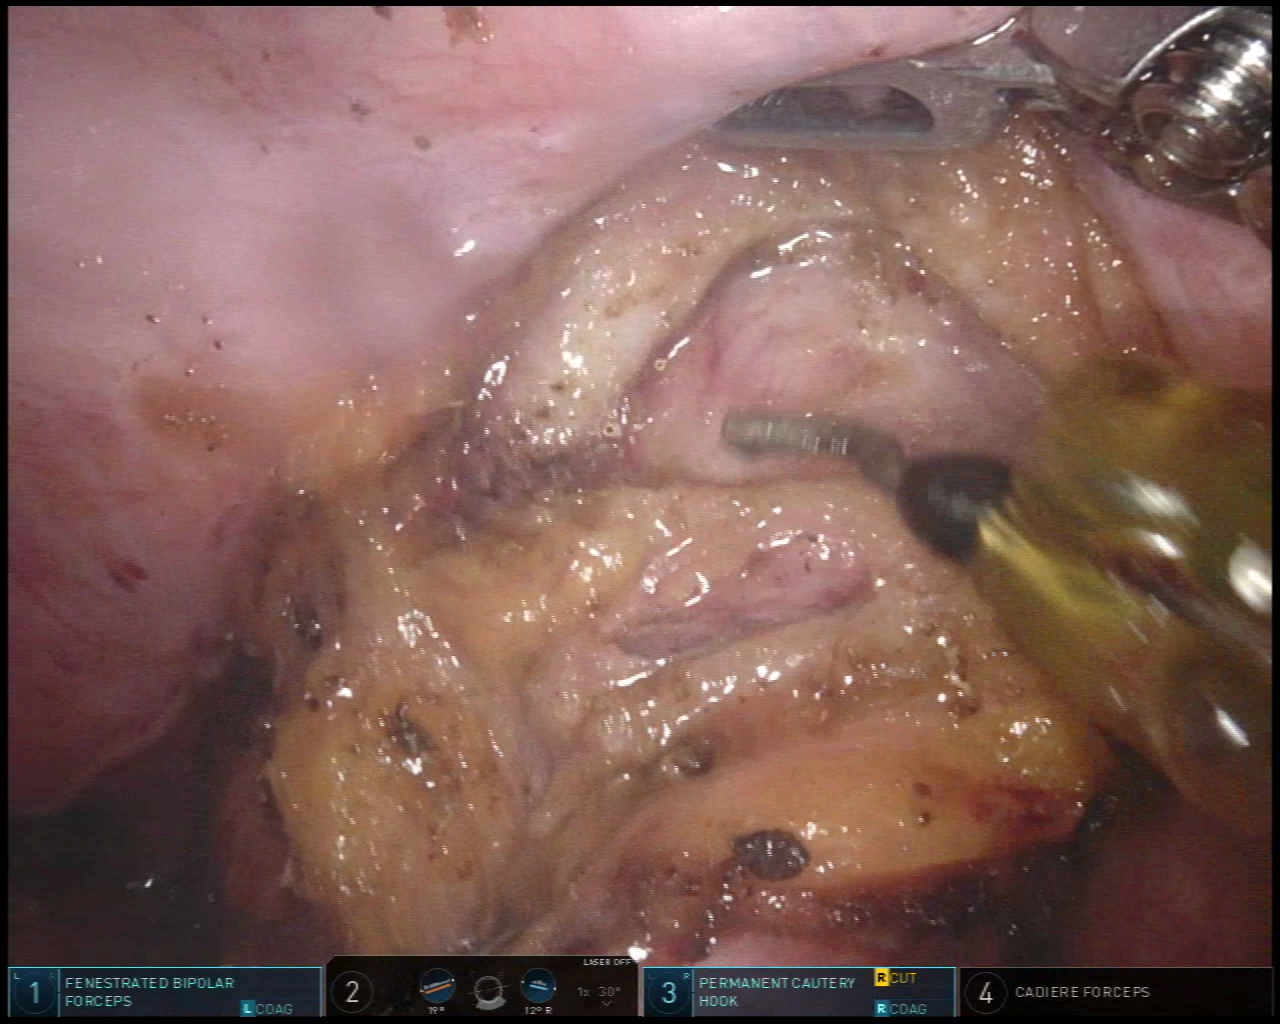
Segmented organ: vesicular_glands
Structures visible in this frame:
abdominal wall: no
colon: no
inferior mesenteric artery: no
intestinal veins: no
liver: no
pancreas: no
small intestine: no
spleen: no
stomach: no
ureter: no
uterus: no
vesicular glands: yes